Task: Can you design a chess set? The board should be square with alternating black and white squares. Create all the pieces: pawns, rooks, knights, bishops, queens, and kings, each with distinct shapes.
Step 1717:
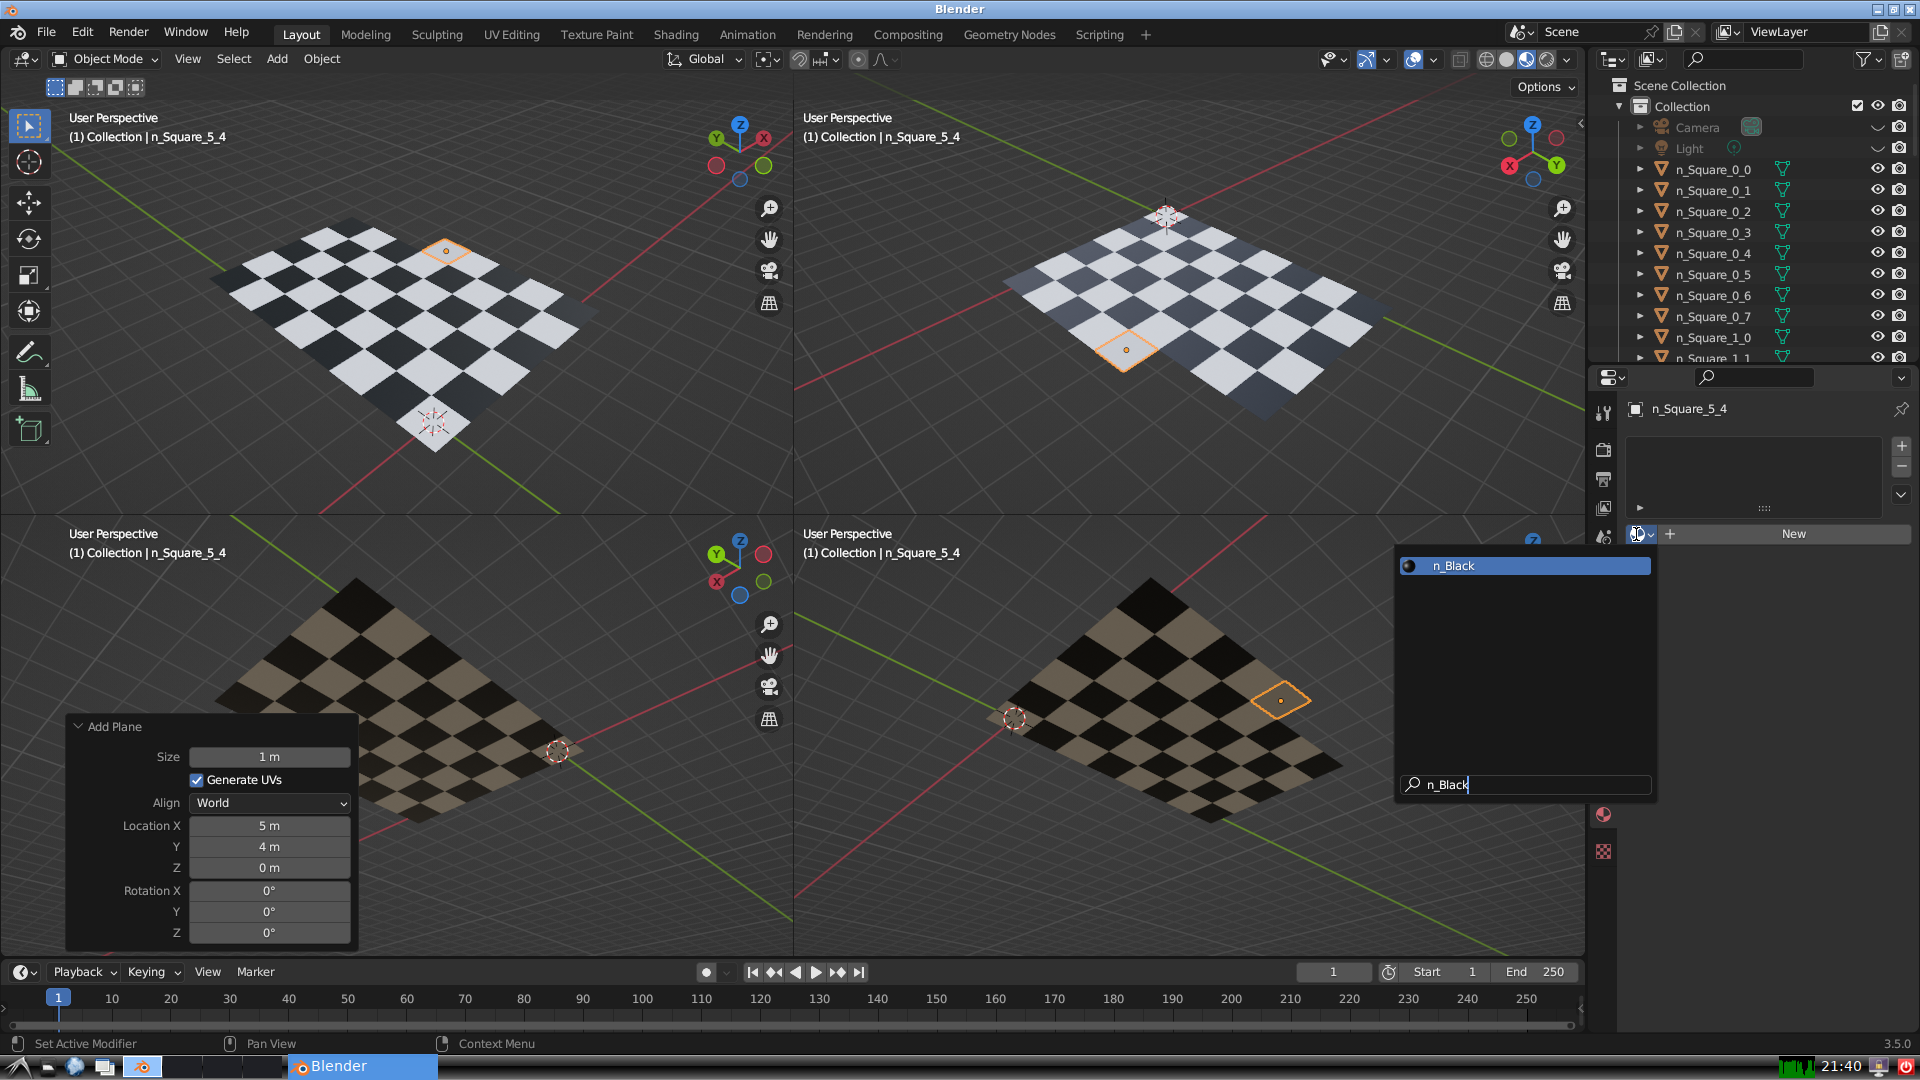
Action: {"key_press": ['Return']}